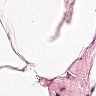
Metastatic tissue present: no